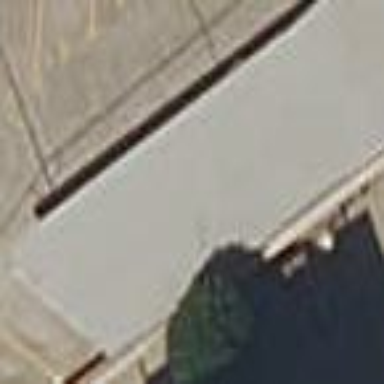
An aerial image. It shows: Carport building.